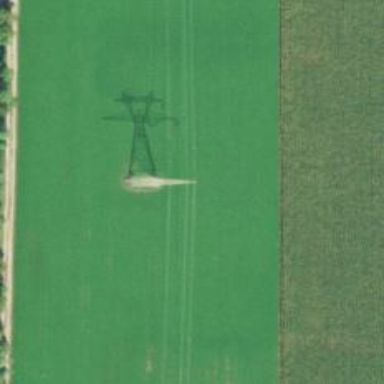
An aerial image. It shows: Lattice structure tower used for power transmission.